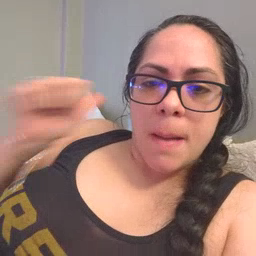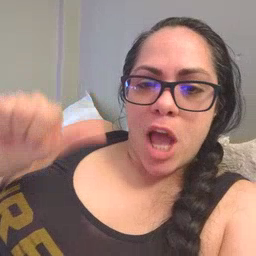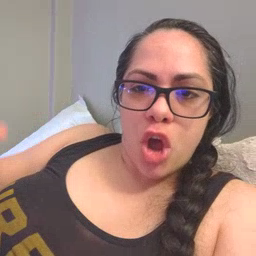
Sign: backyard